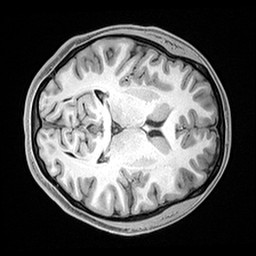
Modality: T1w
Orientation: axial
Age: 21
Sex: female
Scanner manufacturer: siemens
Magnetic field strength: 3 T
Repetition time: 2.4 s
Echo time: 0.00217 s